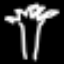
Label: palm tree